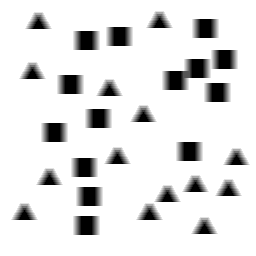
Squares: 14
Triangles: 14
Stars: 0
Total shapes: 28